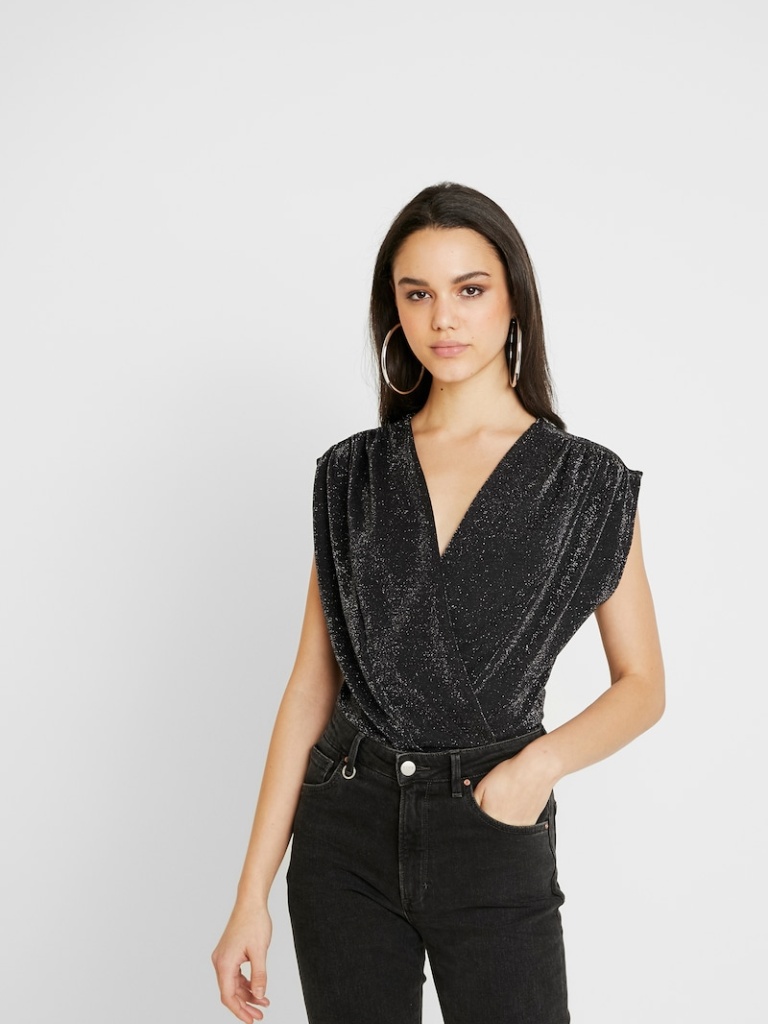
velvet tight sleeveless hip length Fully Tucked in v-neck bodysuit